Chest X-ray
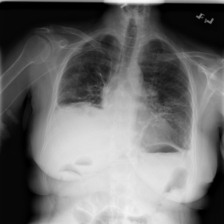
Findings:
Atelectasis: negative
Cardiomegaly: negative
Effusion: positive
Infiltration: positive
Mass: negative
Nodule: negative
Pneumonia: negative
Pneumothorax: negative
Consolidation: negative
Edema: negative
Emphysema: negative
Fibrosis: negative
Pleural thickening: negative
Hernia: negative